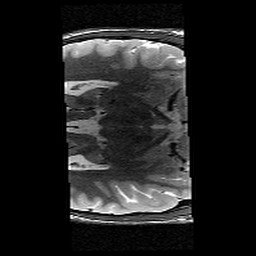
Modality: T2w
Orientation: axial
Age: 13
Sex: male
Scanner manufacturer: siemens
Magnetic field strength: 3 T
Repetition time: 9.23 s
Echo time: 0.067 s